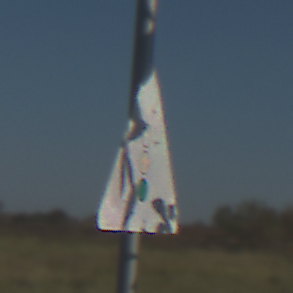
Verkehrszeichen: Lichtzeichenanlage
Umgebung: Outdoor, Nature
Tageszeit: MorningAfternoon
Wetter: Clear
Licht: Natural
Jahreszeit: Autumn
Kontrast: HighContrast